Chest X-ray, AP view. Patient: 22 years old, sex M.
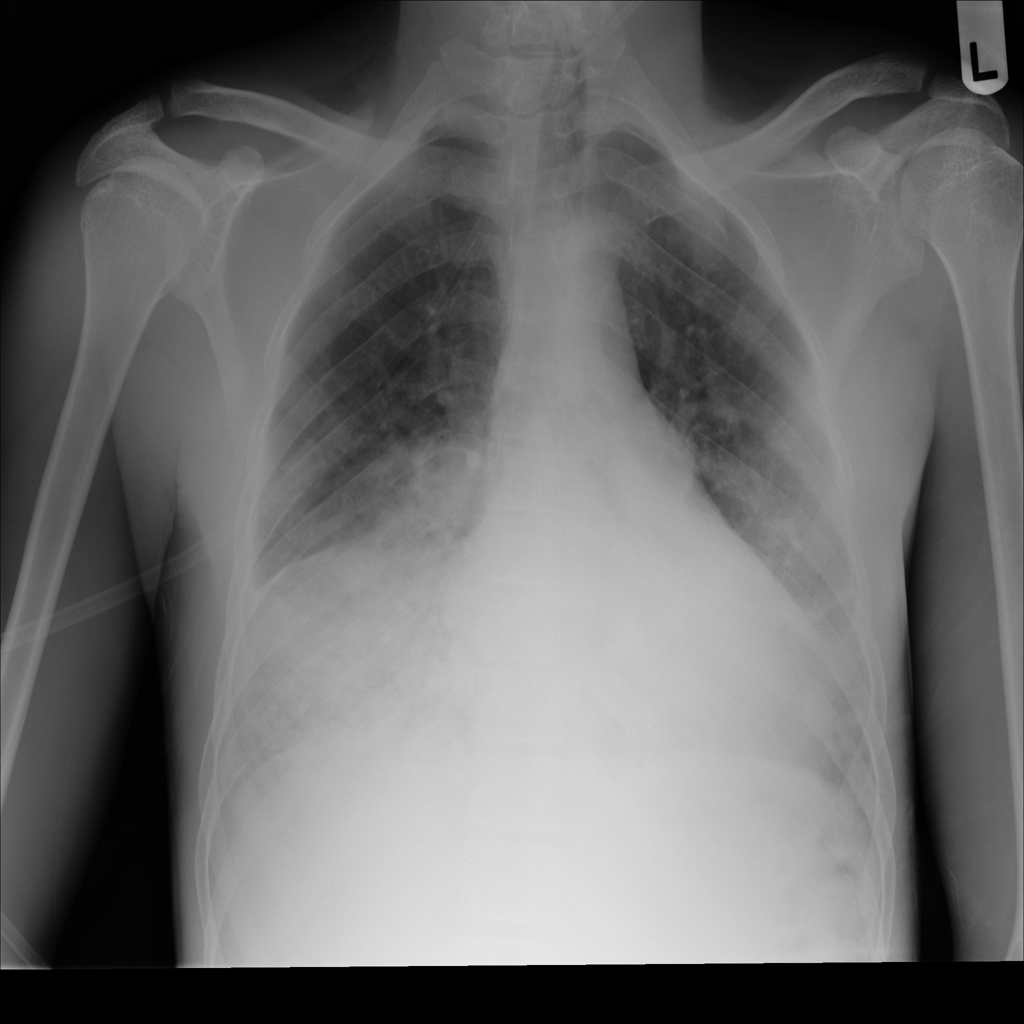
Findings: Effusion, Infiltration, Pneumonia